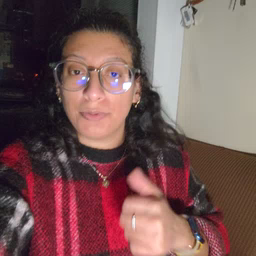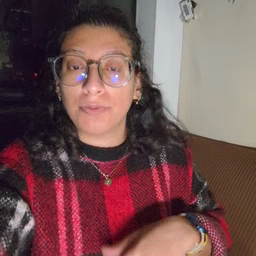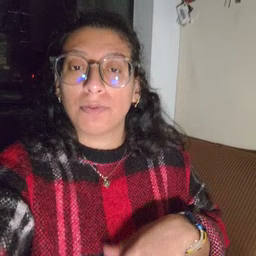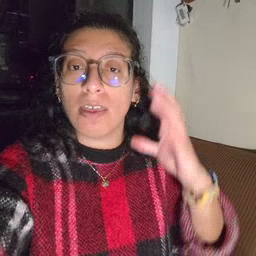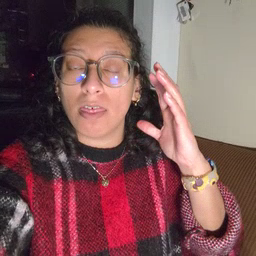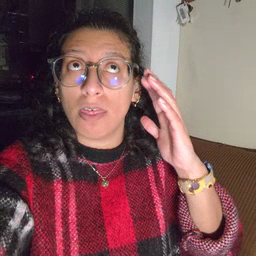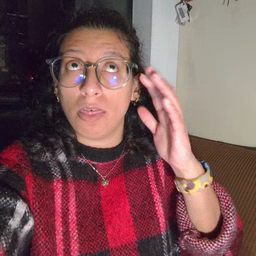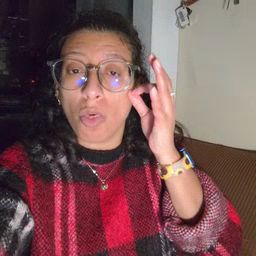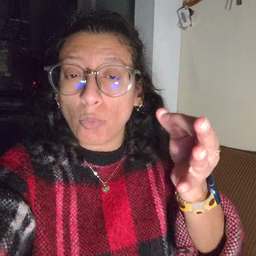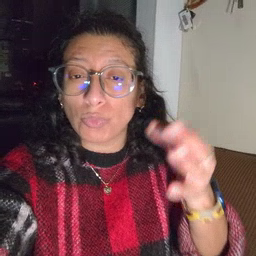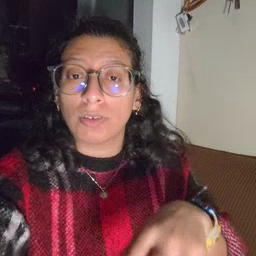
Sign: close